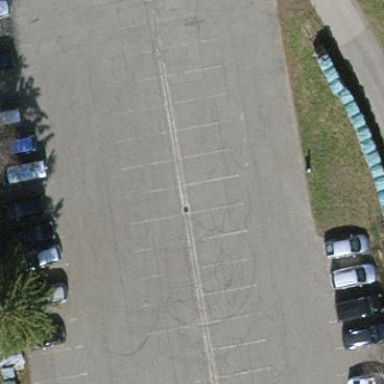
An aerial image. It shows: Parking area with surface.